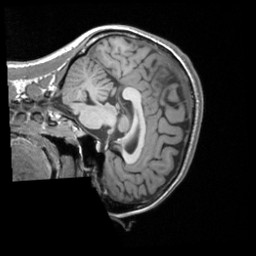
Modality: T1w
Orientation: sagittal
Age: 33
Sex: female
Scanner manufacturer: siemens
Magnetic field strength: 3 T
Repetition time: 1.9 s
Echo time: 0.00226 s